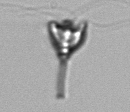
Label: Pyramimonas_longicauda